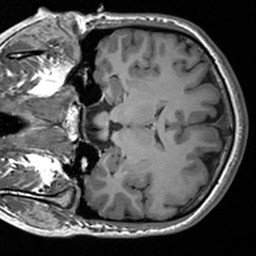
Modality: T1w
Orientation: coronal
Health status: healthy
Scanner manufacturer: siemens
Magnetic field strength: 3 T
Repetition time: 1.9 s
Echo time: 0.00227 s